Question: I am trying to optimize my code a bit by either using <URL> but im failiing....
I have created a VSTO Ribbon with a few buttons. It looks somewhat like this:

Now, I am now trying to add some functionality to the buttons, so a click on each button opens a new TaskPane.
I wrote this code for the 'Calendar' Ribbon button which sits in the 'GSMRibbon.cs'
'''
namespace GSM
{
public partial class GSMRibbon
{
private void GSMRibbon_Load(object sender, RibbonUIEventArgs
{
}
private CustomTaskPane taskPane;
private CustomTaskPane TaskPane
{
get
{
return this.taskPane;
}
}
private void vendors_calendar_Click(object sender, RibbonControlEventArgs e)
{
string newTitle = "PO Calendar";
if (TaskPane != null)
{
if (TaskPane.Title != newTitle)
{
Globals.ThisAddIn.CustomTaskPanes.Remove(TaskPane);
CreateTaskPane(newTitle);
}
else
{
taskPane.Visible = true;
}
}
else
{
CreateTaskPane(newTitle);
}
}
private void CreateTaskPane(string title)
{
var taskPaneView = new CalendarView();
taskPane = Globals.ThisAddIn.CustomTaskPanes.Add(taskPaneView, title);
taskPane.Visible = true;
}
}
}
'''
Ok. What I wanted to do was to modify the CreateTaskPane function adding a 'class' parameter (does this make sense?) so I can re-use this function multiple times for different buttons on the ribbon. I have created a separate 'View' for each of the buttons, but I am not sure how to pass the 'View'.
So, im after something like this: (CalendarView is the name of the View)
'''
CreateTaskPane(new CalendarView(), newTitle);
'''
and the function something like:
'''
private void CreateTaskPane(object typeOfView, string title)
{
var taskPaneView = new (typeOfView)Object;
taskPane = Globals.ThisAddIn.CustomTaskPanes.Add(taskPaneView, title);
taskPane.Visible = true;
}
'''
I really hope you understand what I am trying to but being unable to do myself. I appreciate any attempt to help. Thanks
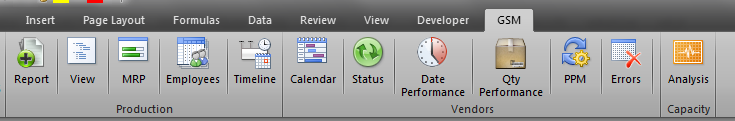
Answer: You can use generics to do this:
'''
private void CreateTaskPane<T>(string title) where T : UserControl, new()
{
T taskPaneView = new T();
taskPane = Globals.ThisAddIn.CustomTaskPanes.Add(taskPaneView, title);
taskPane.Visible = true;
}
'''
You would then call it via:
'''
CreateTaskPane<CalendarView>(newTitle);
'''
Alternatively, you could write this as:
'''
private void CreateTaskPane<T>(T taskPaneView, string title) where T : UserControl
{
taskPane = Globals.ThisAddIn.CustomTaskPanes.Add(taskPaneView, title);
taskPane.Visible = true;
}
'''
Then call via:
'''
CreateTaskPane(new CalendarView(), newTitle);
'''